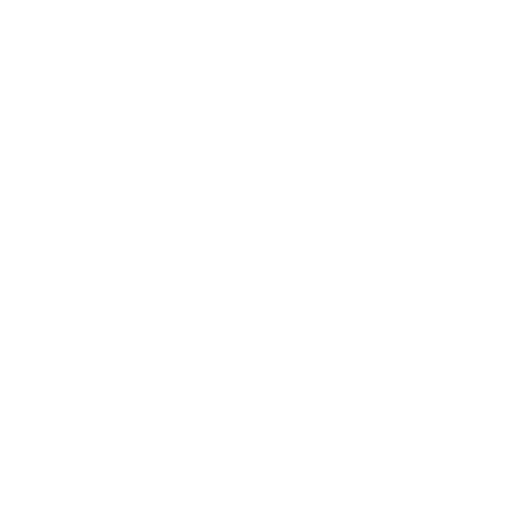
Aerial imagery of cape in Alaska named Humpy Point containing only unknown